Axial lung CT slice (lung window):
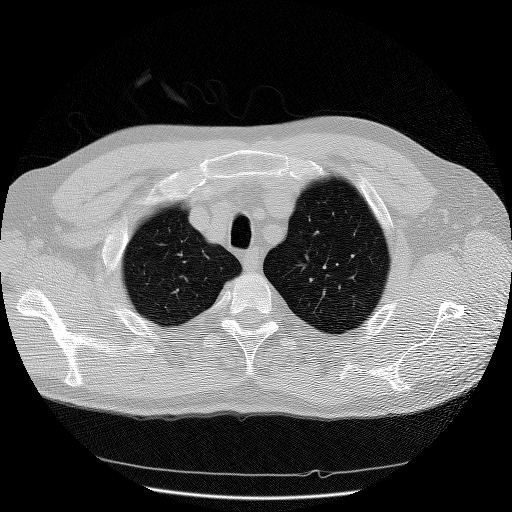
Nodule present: no